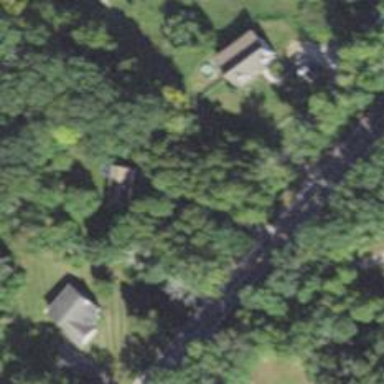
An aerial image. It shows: Residential driveway used as service road.